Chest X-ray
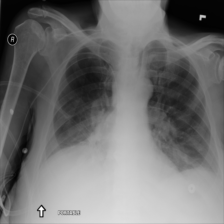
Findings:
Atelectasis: negative
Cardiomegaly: negative
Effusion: positive
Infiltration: negative
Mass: negative
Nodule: negative
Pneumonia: negative
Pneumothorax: negative
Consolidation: negative
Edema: negative
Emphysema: negative
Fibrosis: negative
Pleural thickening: negative
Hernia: negative